Interaction volume radius: 5 \u00c5
Interaction volume height: 15 \u00c5
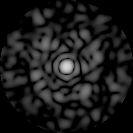
Disorder parameter: 0.827